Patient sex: M
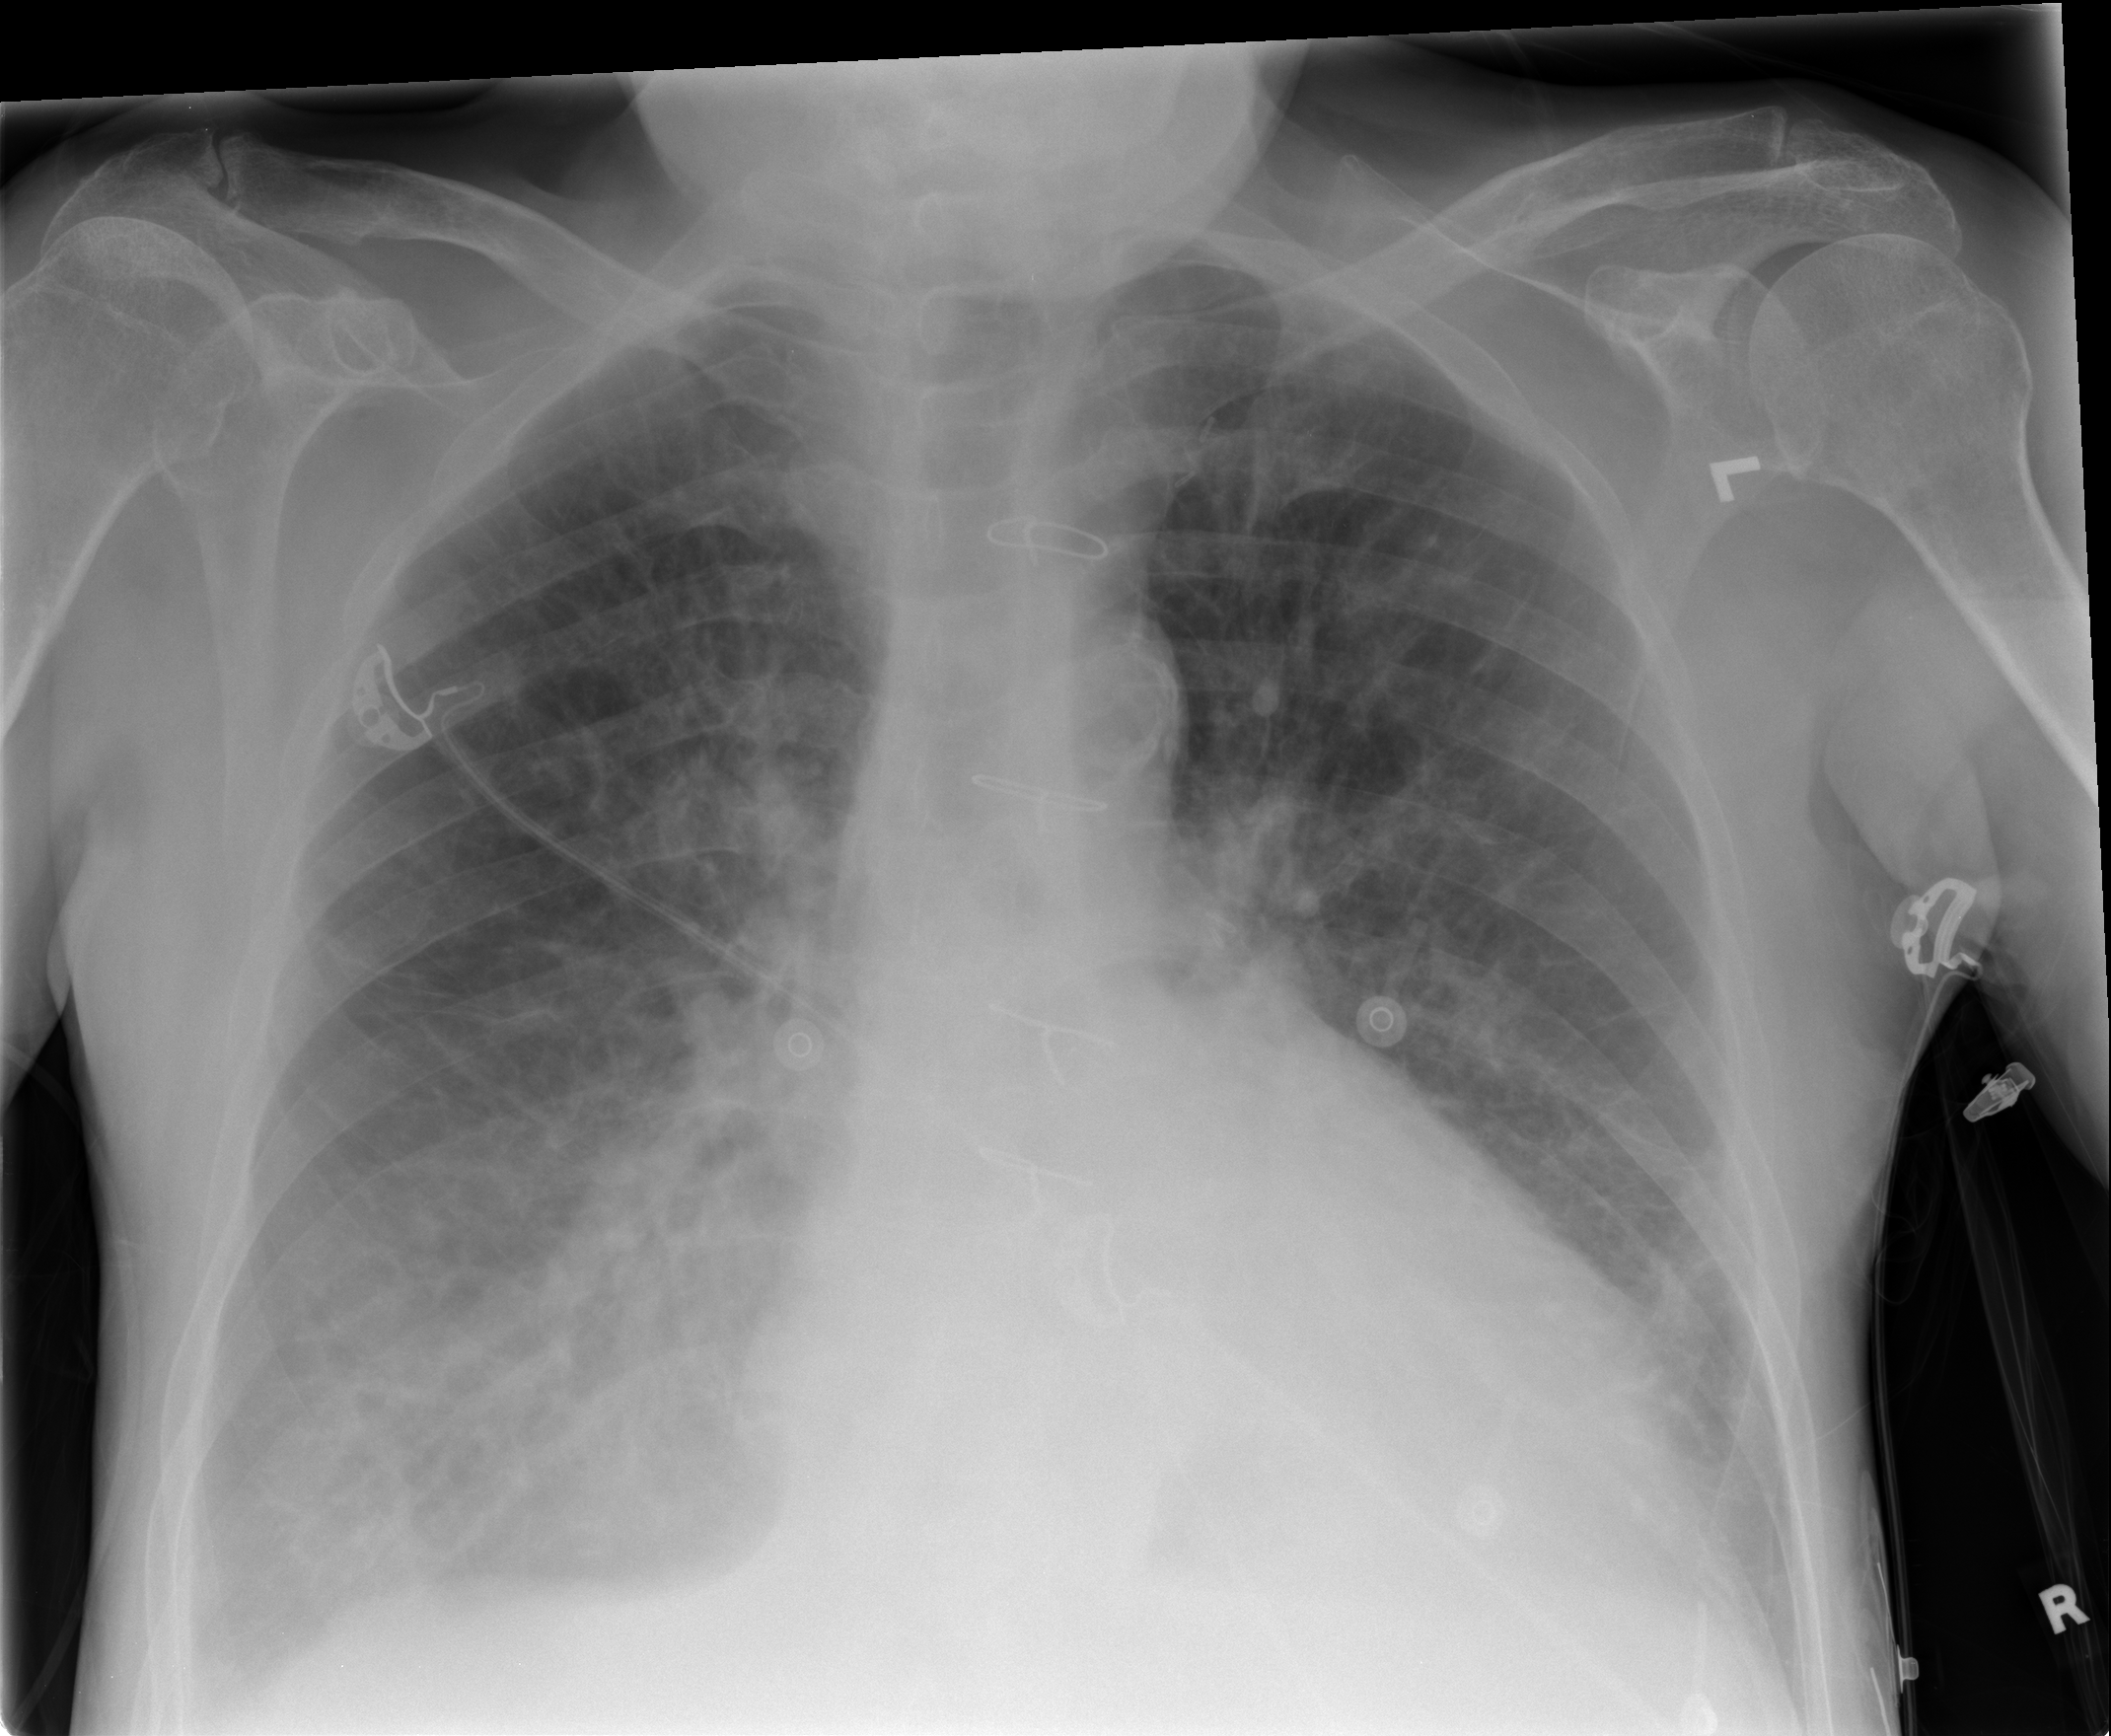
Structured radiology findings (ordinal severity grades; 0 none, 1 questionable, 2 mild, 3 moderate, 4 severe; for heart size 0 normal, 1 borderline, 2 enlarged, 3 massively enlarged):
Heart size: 0
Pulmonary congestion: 2
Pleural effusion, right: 1
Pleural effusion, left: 0
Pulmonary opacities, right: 0
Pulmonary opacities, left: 0
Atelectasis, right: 0
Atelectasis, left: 0